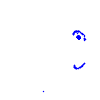
Particle: electron